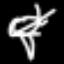
Label: mushroom